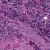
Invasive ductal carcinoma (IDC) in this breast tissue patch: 0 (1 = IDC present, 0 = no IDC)